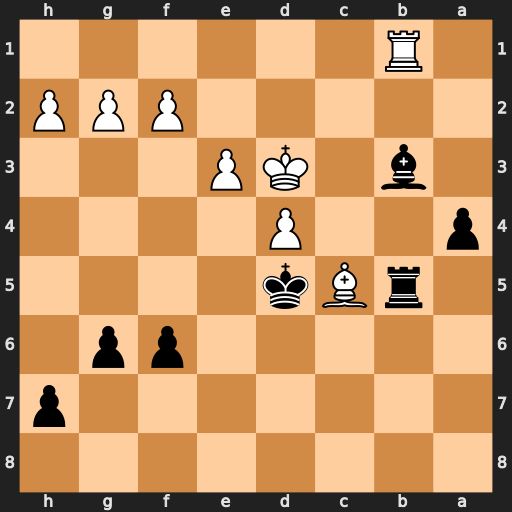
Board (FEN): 8/7p/5pp1/1rBk4/p2P4/1b1KP3/5PPP/1R6
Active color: b
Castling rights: -
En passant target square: -
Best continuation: Bc4+ Kc2 Bd3+ Kxd3 Rxb1